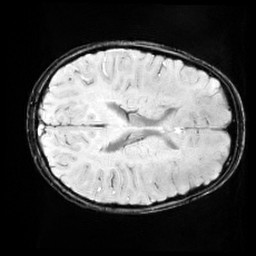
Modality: SWI
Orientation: axial
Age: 11
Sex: male
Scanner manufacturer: siemens
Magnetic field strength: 3 T
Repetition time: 0.027 s
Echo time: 0.02 s